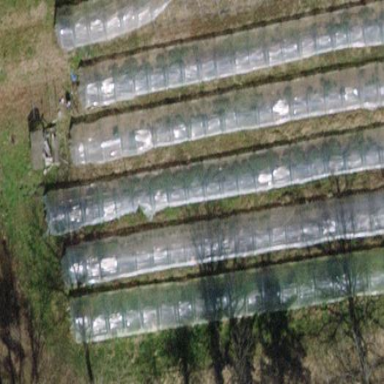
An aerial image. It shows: Greenhouse.